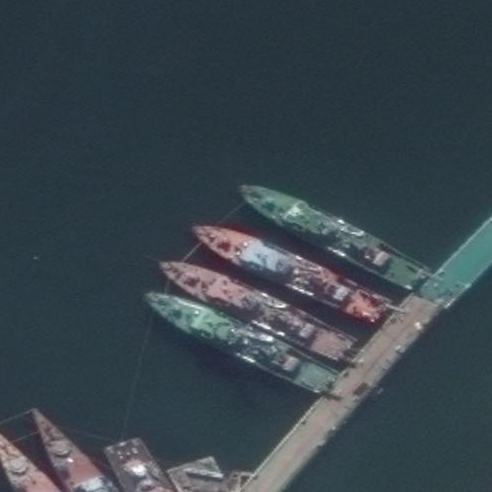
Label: cruiser